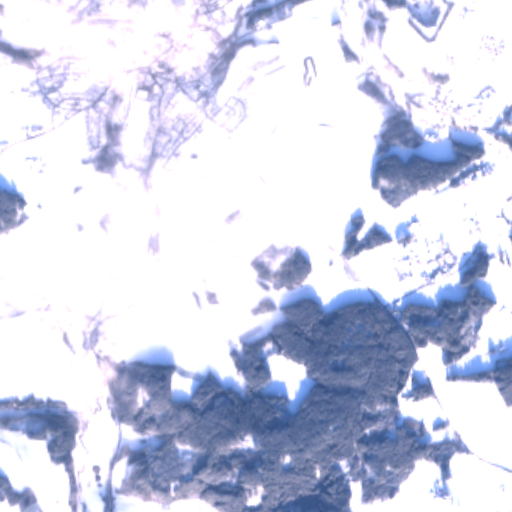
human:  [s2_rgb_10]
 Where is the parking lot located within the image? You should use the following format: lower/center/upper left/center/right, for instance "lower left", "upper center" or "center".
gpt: The parking lot is located in the upper left of the image.
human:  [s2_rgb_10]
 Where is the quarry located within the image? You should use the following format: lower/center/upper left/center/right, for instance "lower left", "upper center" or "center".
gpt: The quarry is located in the upper right of the image.
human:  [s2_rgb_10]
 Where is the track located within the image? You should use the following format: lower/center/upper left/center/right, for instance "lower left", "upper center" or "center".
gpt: There is no track in the image.